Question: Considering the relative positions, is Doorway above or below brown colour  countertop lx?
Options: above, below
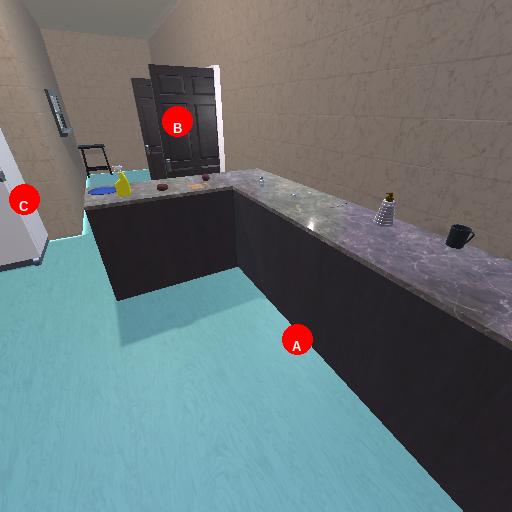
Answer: above